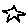
Label: star